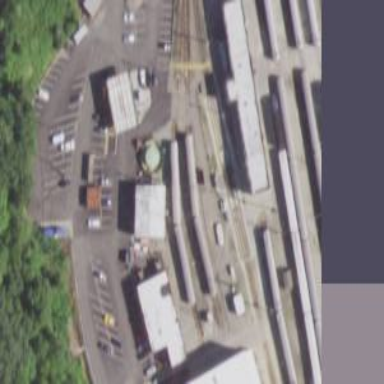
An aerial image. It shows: Electrified rail yard in service.